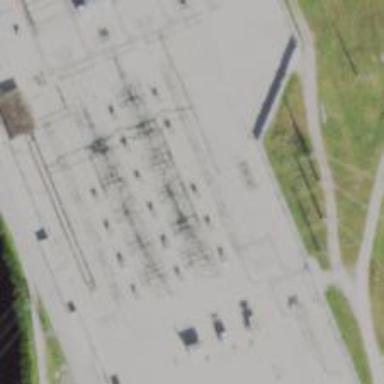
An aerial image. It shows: Switch for power supply.